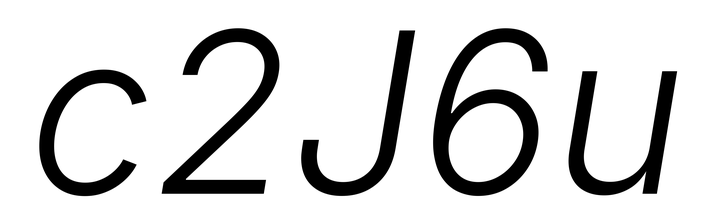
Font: Inter-Italic_Light_Italic